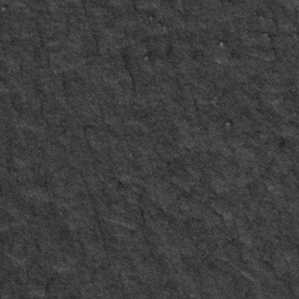
Label: frost